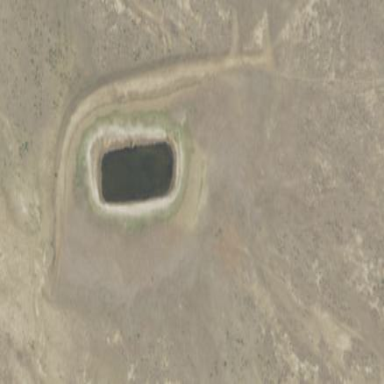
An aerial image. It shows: Reservoir.